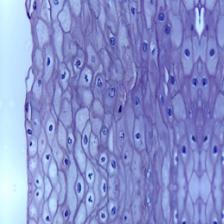
Diagnosis: Normal